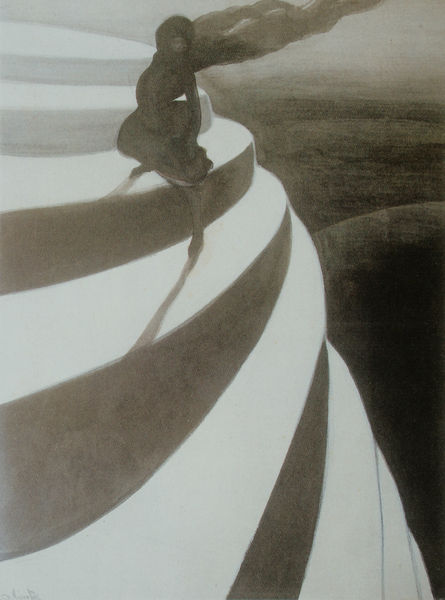
Titel: Der Taumel (Magische Treppe)
Künstler: Léon Spilliaert
Standort: Ostende
Institution: Musée des Beaux-Arts
Schlagwörter: akt, dunkel, himmel, meer, nackt, schatten, weiß, aquarell, landschaft, sitzen, frau, grau, hell, hut, kleid, licht, schwarz, schal, schleier, tuch, haube, malerei, rock, horizont, hügel, wind, einsam, haare, kontrast, tal, turm, helldunkel, aussicht, abstrakt, berge, formen, monochrom, flattern, treppe, wehen, halstuch, stufe, stufen, knie, foto, tusche, höhe, kohle, windig, schwarzweiss, knien, schritt, eiss, diagonale, weißw, rundung, steigen, zeichnug, absteigen